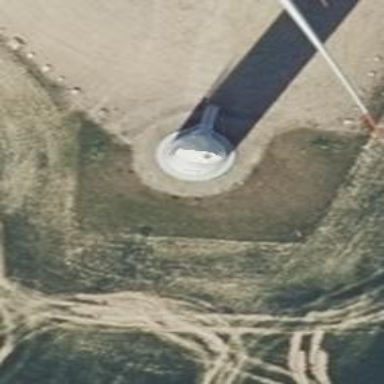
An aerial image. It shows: Wind generator of the horizontal axis type made by Vestas.